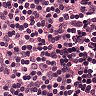
Metastatic tissue present: no